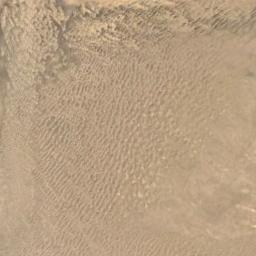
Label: desert